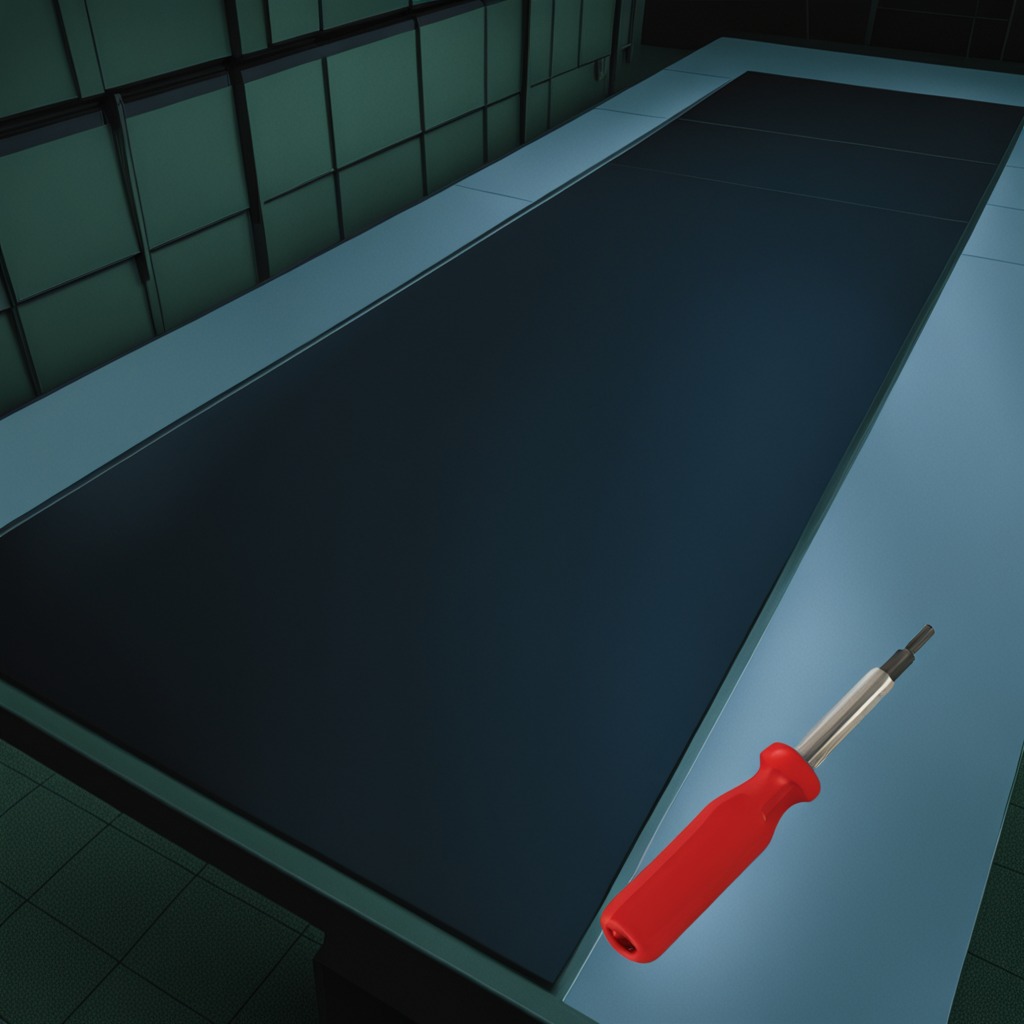
A screwdriver is lying on the table in the railway signal maintenance room.